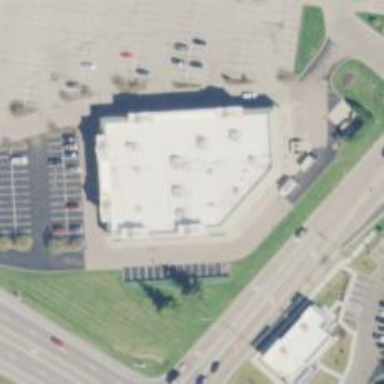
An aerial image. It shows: Building.